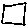
Label: square